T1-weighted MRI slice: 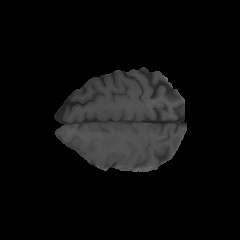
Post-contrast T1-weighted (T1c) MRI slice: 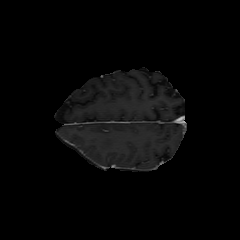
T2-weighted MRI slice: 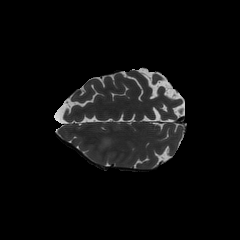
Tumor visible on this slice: yes